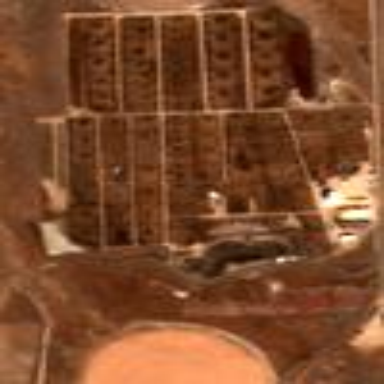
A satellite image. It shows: Farmyard used as feedlot for farming.